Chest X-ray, AP view. Patient: 56 years old, sex F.
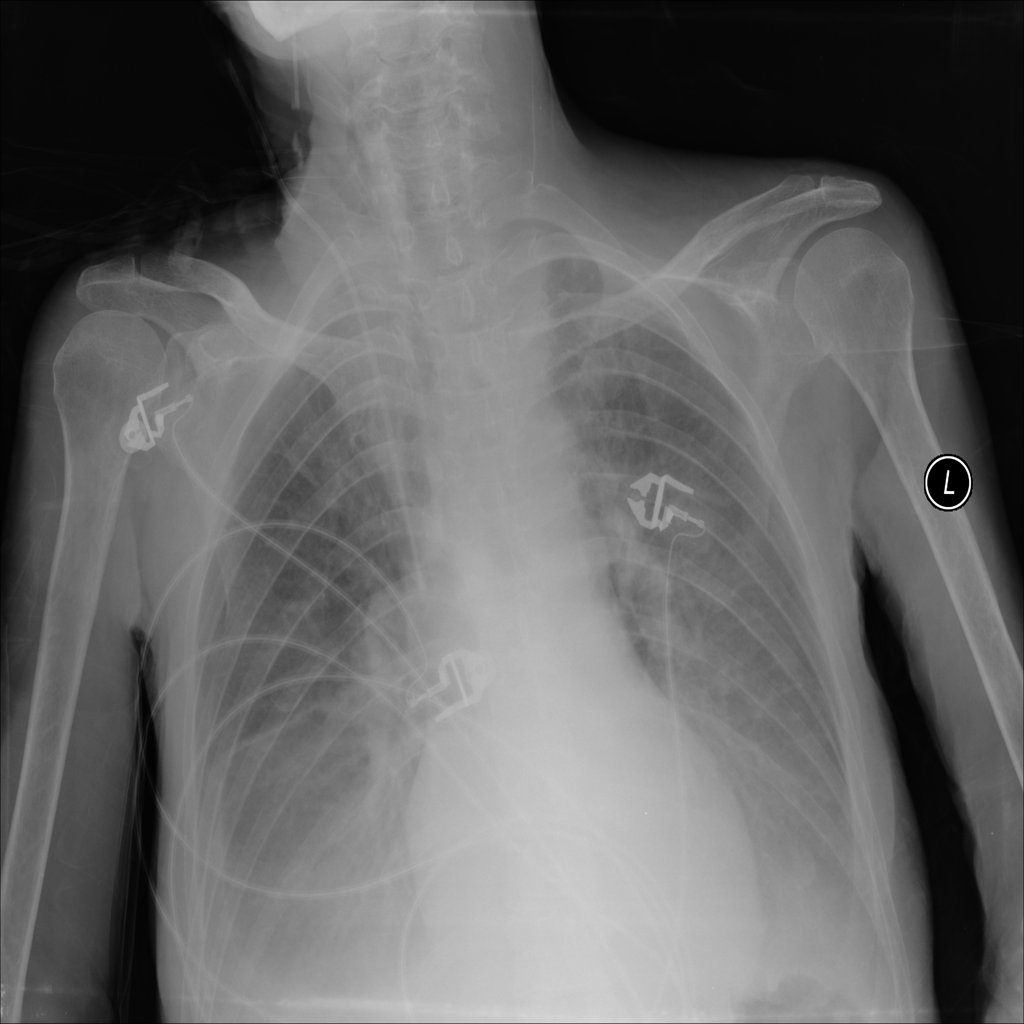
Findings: Effusion, Infiltration